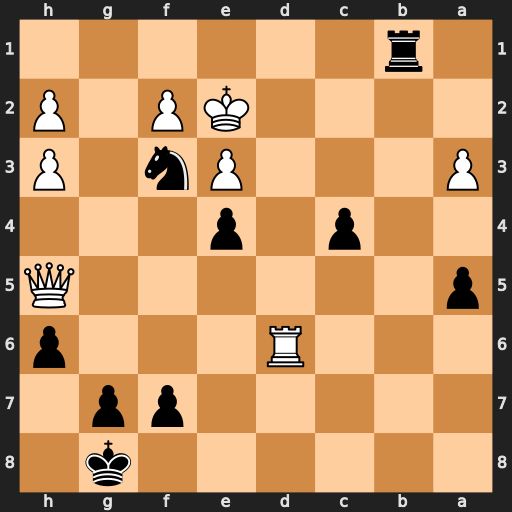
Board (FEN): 6k1/5pp1/3R3p/p6Q/2p1p3/P3Pn1P/4KP1P/1r6
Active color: b
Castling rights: -
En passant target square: -
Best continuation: Re1#